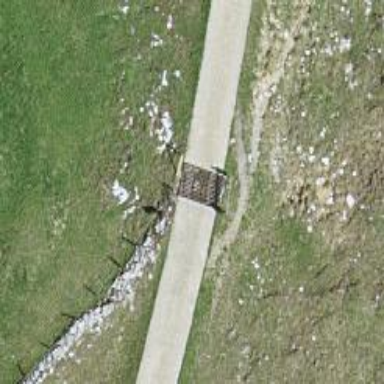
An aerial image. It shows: Cattle grid barrier.